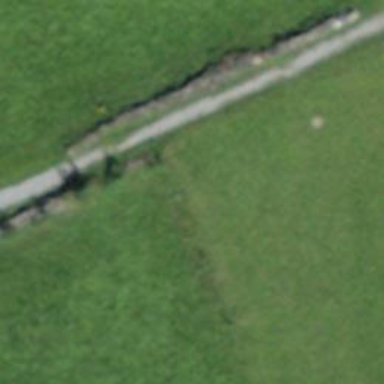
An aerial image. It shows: Wall made of dry stone.